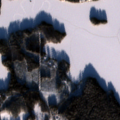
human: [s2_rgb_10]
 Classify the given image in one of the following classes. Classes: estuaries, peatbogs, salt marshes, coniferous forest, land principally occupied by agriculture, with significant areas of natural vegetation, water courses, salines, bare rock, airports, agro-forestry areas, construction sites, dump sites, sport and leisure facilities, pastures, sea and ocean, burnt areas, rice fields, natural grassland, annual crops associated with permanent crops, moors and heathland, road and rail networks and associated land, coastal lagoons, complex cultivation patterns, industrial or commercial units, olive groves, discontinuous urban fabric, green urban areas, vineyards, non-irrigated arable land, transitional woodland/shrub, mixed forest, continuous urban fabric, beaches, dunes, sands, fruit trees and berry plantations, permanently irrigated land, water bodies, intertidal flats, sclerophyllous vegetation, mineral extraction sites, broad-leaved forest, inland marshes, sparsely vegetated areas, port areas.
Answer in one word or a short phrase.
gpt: coniferous forest, mixed forest, water bodies